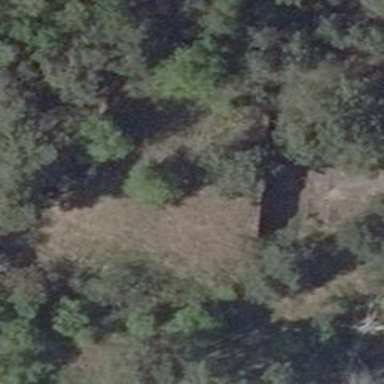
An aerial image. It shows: Hardened aircraft shelter bunker.